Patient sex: F
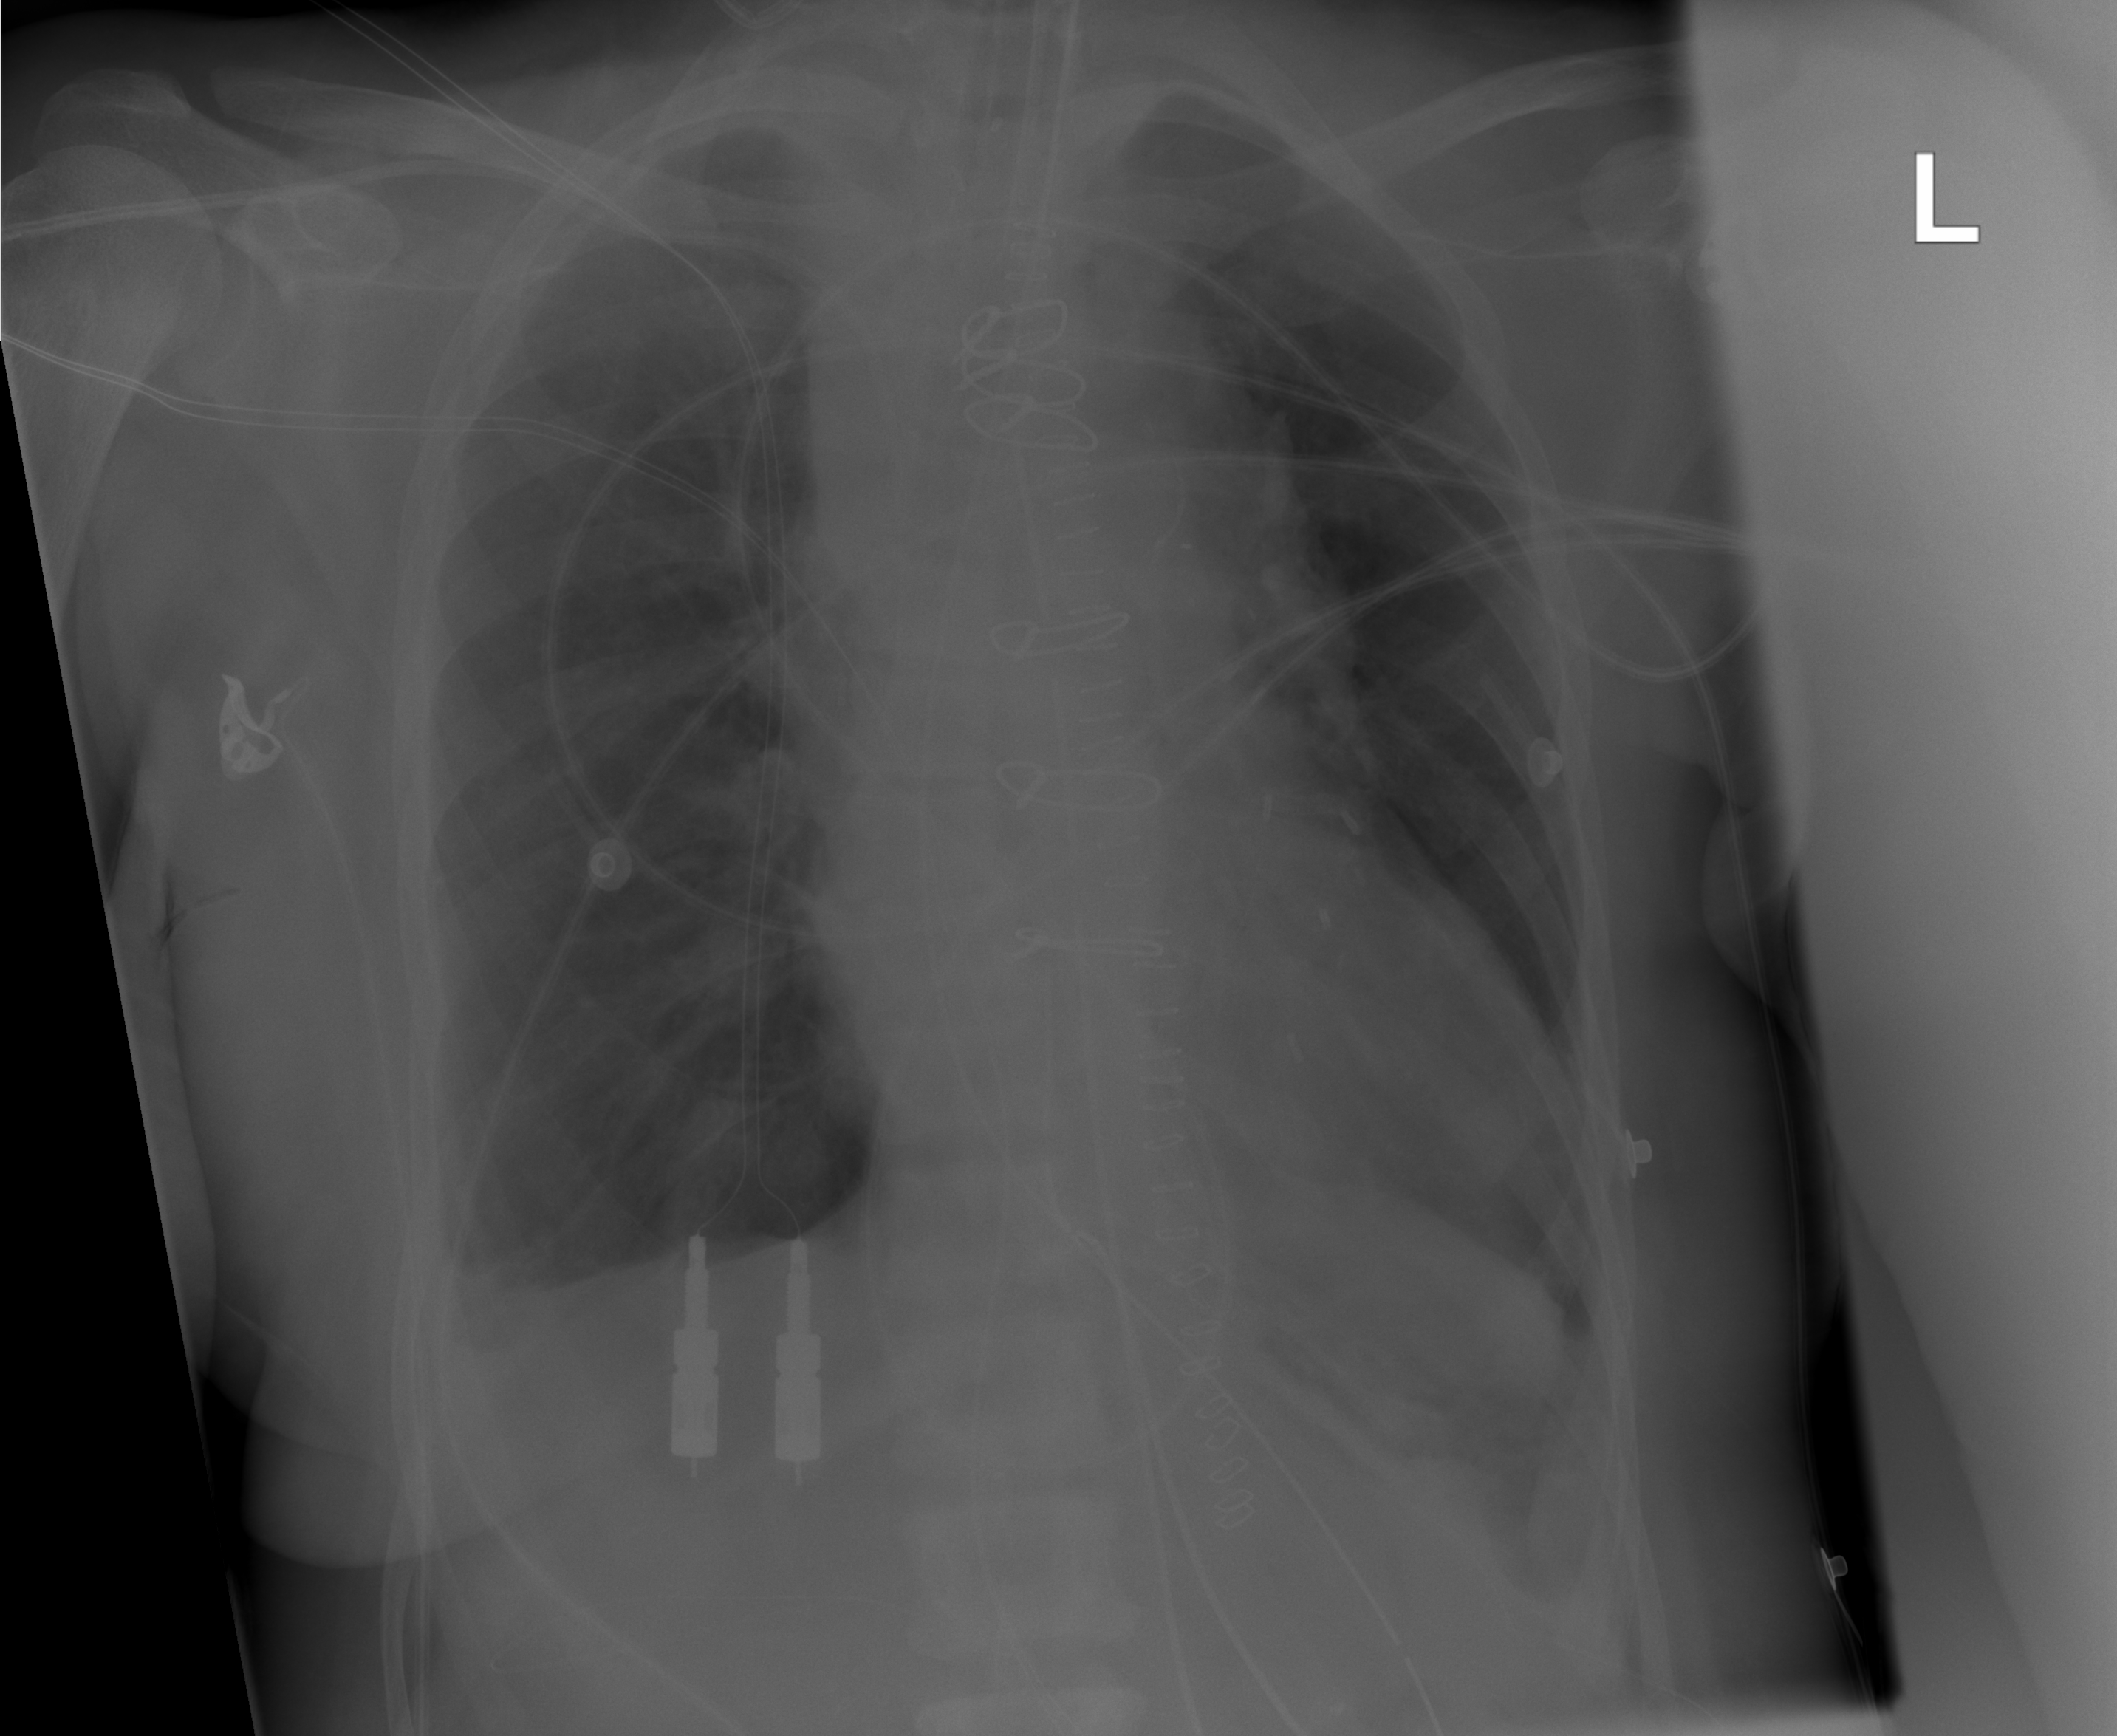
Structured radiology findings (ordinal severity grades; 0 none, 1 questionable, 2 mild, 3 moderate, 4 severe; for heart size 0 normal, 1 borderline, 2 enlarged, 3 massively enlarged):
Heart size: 0
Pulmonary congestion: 0
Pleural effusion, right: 2
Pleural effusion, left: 2
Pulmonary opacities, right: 0
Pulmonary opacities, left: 0
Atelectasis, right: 0
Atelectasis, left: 0